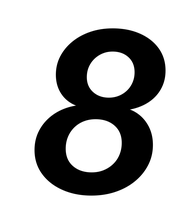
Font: InstrumentSans-Italic_SemiBold_Italic